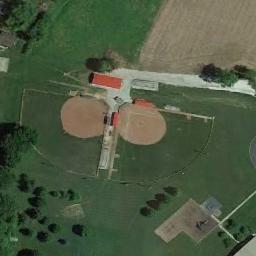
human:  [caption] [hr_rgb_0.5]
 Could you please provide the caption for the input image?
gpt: The two baseball diamonds are in both side of a road beside many trees .

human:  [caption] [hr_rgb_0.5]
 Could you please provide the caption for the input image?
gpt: There are two baseball diamonds in the grass next to the houses and the farmland .

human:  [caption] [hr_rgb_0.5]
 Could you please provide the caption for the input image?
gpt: This baseball field looks like a semicircle with two white houses beside it .

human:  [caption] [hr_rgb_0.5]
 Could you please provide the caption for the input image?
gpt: Two adjacent baseball diamonds make up a semicircle and the open area beside .

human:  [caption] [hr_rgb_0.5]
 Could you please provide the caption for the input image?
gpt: A vacant lot is next to two baseball diamonds .